Question: I'm having a rather annoying problem with auto-layout constraints set on a 'UIScrollView' and its sub views. When the device orientation changes, it breaks a constraint with the following warning:
'''
Unable to simultaneously satisfy constraints.
Probably at least one of the constraints in the following list is one you don't want.
Try this: (1) look at each constraint and try to figure out which you don't expect;
(2) find the code that added the unwanted constraint or constraints and fix it.
(Note: If you're seeing NSAutoresizingMaskLayoutConstraints that you don't understand, refer to the documentation for the UIView property translatesAutoresizingMaskIntoConstraints)
(
"<NSLayoutConstraint:0x7a1b1830 V:[UIView:0x7a1b0520(768)]>",
"<NSLayoutConstraint:0x7a1c5990 V:[UIView:0x7a1bcf50(1024)]>",
"<NSLayoutConstraint:0x7a17aa70 V:|-(0)-[UIView:0x7a1b0520] (Names: '|':UIScrollView:0x7a176520 )>",
"<NSLayoutConstraint:0x7a1c49c0 V:[UIView:0x7a1b0520]-(0)-| (Names: '|':UIScrollView:0x7a176520 )>",
"<NSLayoutConstraint:0x7a172620 V:[UIView:0x7a1bcf50]-(0)-| (Names: '|':UIScrollView:0x7a176520 )>",
"<NSLayoutConstraint:0x7a172650 V:|-(0)-[UIView:0x7a1bcf50] (Names: '|':UIScrollView:0x7a176520 )>"
)
Will attempt to recover by breaking constraint
<NSLayoutConstraint:0x7a1c5990 V:[UIView:0x7a1bcf50(1024)]>
'''
I've set up a scroll view in my storyboard and it contains two containers as sub views. The scroll view itself is pinned on all four sides to the superview (Editor/Pin/Leading-, Trailing-, Top-, Bottom-Space to superview). The two containers have their edges pinned to the scroll view with Auto-Layout constraints but the width & height of both is set as fixed on the storyboard, see att. image:

The width and height of the two containers gets updated via code, once initially in 'viewDidLoad()' and whenever the devices orientation changes, in 'didRotateFromInterfaceOrientation()':
'''
_primaryWidth.constant = view.bounds.size.width
_primaryHeight.constant = view.bounds.size.height
_secondaryWidth.constant = _primaryWidth.constant - 200
_secondaryHeight.constant = _primaryHeight.constant
'''
This is when the above warning appears and the constraints break and the layout goes overboard. Can somebody tell me why this is happening and how to fix it?
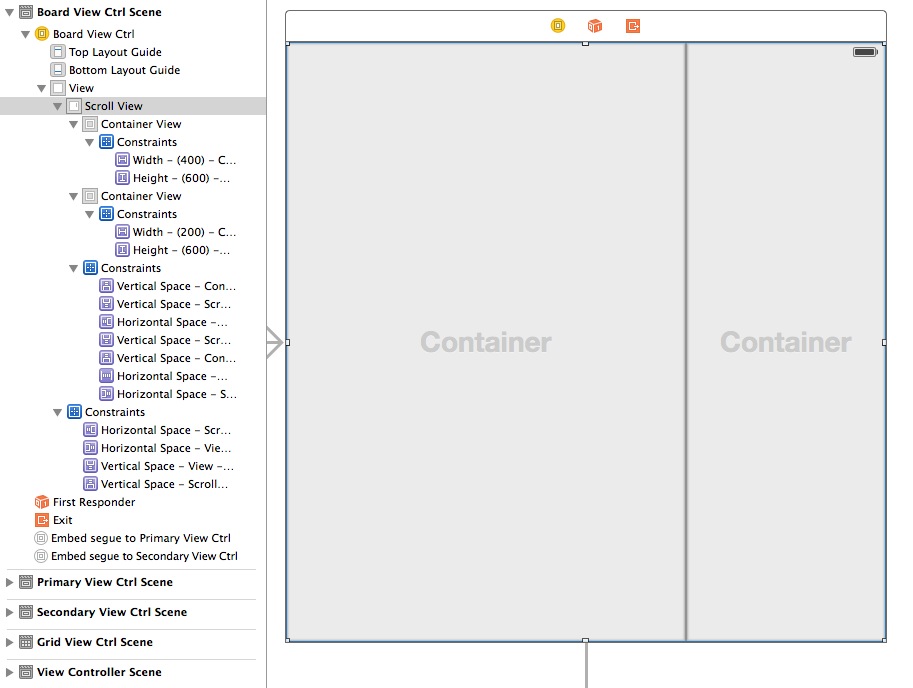
Answer: You have constraints which pin the edges of the scroll view to the edges of the screen which works in both portrait and landscape.You also have a constraint which sets the height of one of your views to 1024.
In portrait that all works, but the moment you rotate to landscape you can't have something be 1024 height pinned to the edge of the screen on top an bottom because the screen is only 768 in height. One has to go and you can see which one gets the axe.
'''
Will attempt to recover by breaking constraint
<NSLayoutConstraint:0x7a1c5990 V:[UIView:0x7a1bcf50(1024)]>
'''
Remove the height constraints and you'll be fine. Why would you need them anyway? You want the views to pin to the edge of the screen/superview regardless of the size your given. Non-arbitrary values will also allow you to carry the same code/layout to other devices or as sub-views without layout changes.